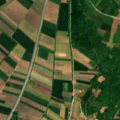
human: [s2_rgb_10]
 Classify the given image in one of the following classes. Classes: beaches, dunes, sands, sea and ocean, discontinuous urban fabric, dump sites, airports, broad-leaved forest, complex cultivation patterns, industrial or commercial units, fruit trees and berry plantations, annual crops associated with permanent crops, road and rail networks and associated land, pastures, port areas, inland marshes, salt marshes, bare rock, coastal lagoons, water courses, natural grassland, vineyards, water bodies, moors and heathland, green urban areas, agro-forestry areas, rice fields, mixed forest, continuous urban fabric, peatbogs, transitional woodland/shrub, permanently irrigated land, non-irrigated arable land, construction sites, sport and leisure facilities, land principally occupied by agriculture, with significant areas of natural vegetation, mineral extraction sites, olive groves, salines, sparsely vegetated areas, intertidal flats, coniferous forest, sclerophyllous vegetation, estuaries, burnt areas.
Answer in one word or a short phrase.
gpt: discontinuous urban fabric, non-irrigated arable land, complex cultivation patterns, land principally occupied by agriculture, with significant areas of natural vegetation, transitional woodland/shrub